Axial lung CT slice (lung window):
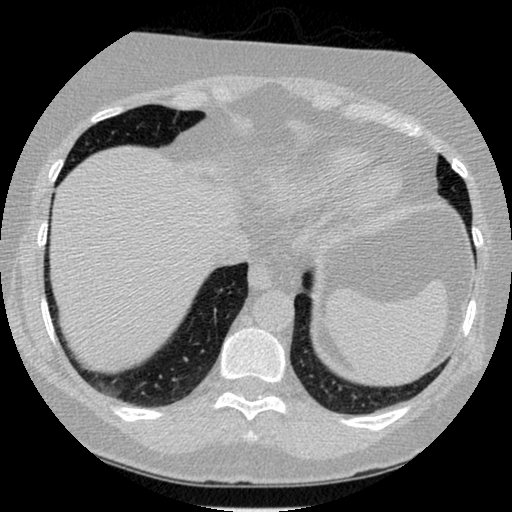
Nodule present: no